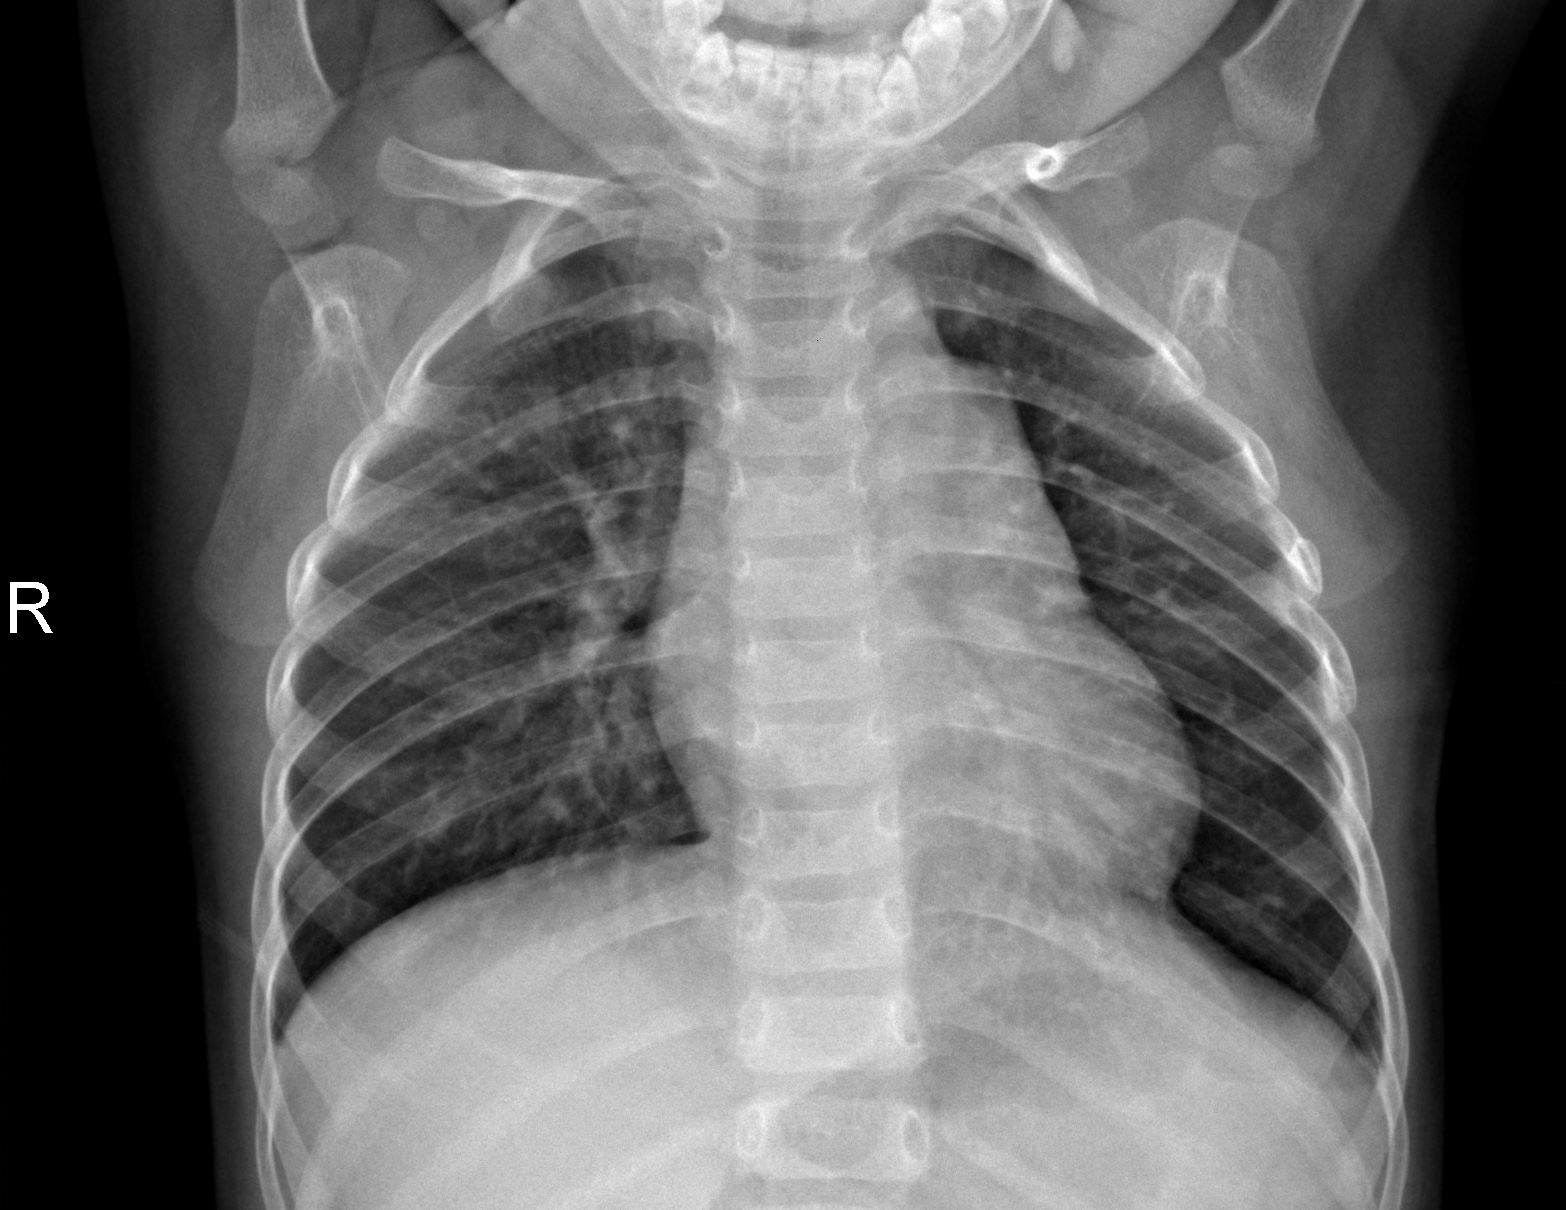
Diagnosis: NORMAL